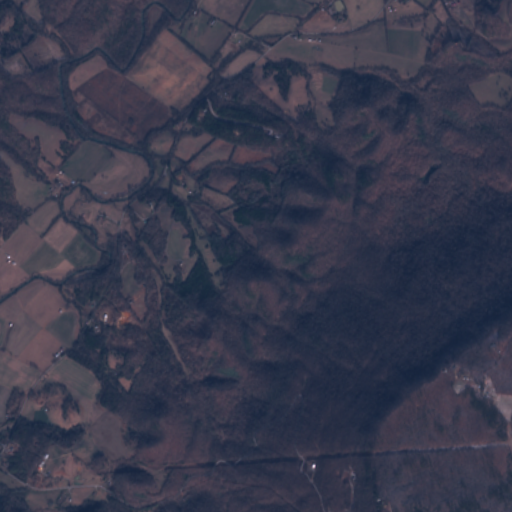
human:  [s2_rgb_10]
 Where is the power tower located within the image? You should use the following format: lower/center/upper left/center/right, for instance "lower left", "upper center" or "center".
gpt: The power tower is located in the lower of the image.
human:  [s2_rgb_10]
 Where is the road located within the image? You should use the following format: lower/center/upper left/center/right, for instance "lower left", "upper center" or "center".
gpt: There is no road in the image.